Interaction volume radius: 10 \u00c5
Interaction volume height: 25 \u00c5
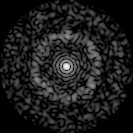
Disorder parameter: 0.7753